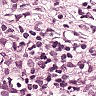
Metastatic tissue present: yes